Question: SBT fails to resolve one of deadbolt's dependency: 'play-java_2.10;2.2.0'.
Contents of 'build.sbt':
'''
name := "play-deadbolt"
organization := "com.github.hanxue"
version := "1.0"
scalaVersion := "2.10.3"
libraryDependencies += "be.objectify" %% "deadbolt-scala" % "2.2-RC2"
'''
Contents of 'project/plugins.sbt':
'''
// The Typesafe repository
resolvers ++= Seq(
Resolver.url("Objectify Play Repository", url("http://schaloner.github.io/releases/"))(Resolver.ivyStylePatterns))
// Use the Play sbt plugin for Play projects
addSbtPlugin("com.typesafe.play" % "sbt-plugin" % "2.2.0")
'''
Note that I have tried adding the 'resolvers' to 'build.sbt' instead of 'project/plugins.sbt', with the same error.
This is what happens when I run 'sbt update'
'''
$ sbt update
[info] Loading global plugins from /Users/hanxue/.sbt/0.13/plugins
[info] Loading project definition from /private/tmp/plain-deadbolt/project
[info] Set current project to play-deadbolt (in build file:/private/tmp/plain-deadbolt/)
[info] Updating {file:/private/tmp/plain-deadbolt/}plain-deadbolt...
[info] Resolving com.typesafe.play#play-java_2.10;2.2.0 ...
[warn] module not found: com.typesafe.play#play-java_2.10;2.2.0
[warn] ==== local: tried
[warn] /Users/hanxue/.ivy2/local/com.typesafe.play/play-java_2.10/2.2.0/ivys/ivy.xml
[warn] ==== public: tried
[warn] http://repo1.maven.org/maven2/com/typesafe/play/play-java_2.10/2.2.0/play-java_2.10-2.2.0.pom
[info] Resolving org.fusesource.jansi#jansi;1.4 ...
[warn] ::::::::::::::::::::::::::::::::::::::::::::::
[warn] :: UNRESOLVED DEPENDENCIES ::
[warn] ::::::::::::::::::::::::::::::::::::::::::::::
[warn] :: com.typesafe.play#play-java_2.10;2.2.0: not found
[warn] ::::::::::::::::::::::::::::::::::::::::::::::
sbt.ResolveException: unresolved dependency: com.typesafe.play#play-java_2.10;2.2.0: not found
at sbt.IvyActions$.sbt$IvyActions$$resolve(IvyActions.scala:213)
at sbt.IvyActions$$anonfun$update$1.apply(IvyActions.scala:122)
at sbt.IvyActions$$anonfun$update$1.apply(IvyActions.scala:121)
at sbt.IvySbt$Module$$anonfun$withModule$1.apply(Ivy.scala:116)
at sbt.IvySbt$Module$$anonfun$withModule$1.apply(Ivy.scala:116)
at sbt.IvySbt$$anonfun$withIvy$1.apply(Ivy.scala:104)
at sbt.IvySbt.sbt$IvySbt$$action$1(Ivy.scala:51)
at sbt.IvySbt$$anon$3.call(Ivy.scala:60)
at xsbt.boot.Locks$GlobalLock.withChannel$1(Locks.scala:98)
at xsbt.boot.Locks$GlobalLock.xsbt$boot$Locks$GlobalLock$$withChannelRetries$1(Locks.scala:81)
at xsbt.boot.Locks$GlobalLock$$anonfun$withFileLock$1.apply(Locks.scala:102)
at xsbt.boot.Using$.withResource(Using.scala:11)
at xsbt.boot.Using$.apply(Using.scala:10)
at xsbt.boot.Locks$GlobalLock.ignoringDeadlockAvoided(Locks.scala:62)
at xsbt.boot.Locks$GlobalLock.withLock(Locks.scala:52)
at xsbt.boot.Locks$.apply0(Locks.scala:31)
at xsbt.boot.Locks$.apply(Locks.scala:28)
at sbt.IvySbt.withDefaultLogger(Ivy.scala:60)
at sbt.IvySbt.withIvy(Ivy.scala:101)
at sbt.IvySbt.withIvy(Ivy.scala:97)
at sbt.IvySbt$Module.withModule(Ivy.scala:116)
at sbt.IvyActions$.update(IvyActions.scala:121)
at sbt.Classpaths$$anonfun$sbt$Classpaths$$work$1$1.apply(Defaults.scala:1144)
at sbt.Classpaths$$anonfun$sbt$Classpaths$$work$1$1.apply(Defaults.scala:1142)
at sbt.Classpaths$$anonfun$doWork$1$1$$anonfun$73.apply(Defaults.scala:1165)
at sbt.Classpaths$$anonfun$doWork$1$1$$anonfun$73.apply(Defaults.scala:1163)
at sbt.Tracked$$anonfun$lastOutput$1.apply(Tracked.scala:35)
at sbt.Classpaths$$anonfun$doWork$1$1.apply(Defaults.scala:1167)
at sbt.Classpaths$$anonfun$doWork$1$1.apply(Defaults.scala:1162)
at sbt.Tracked$$anonfun$inputChanged$1.apply(Tracked.scala:45)
at sbt.Classpaths$.cachedUpdate(Defaults.scala:1170)
at sbt.Classpaths$$anonfun$updateTask$1.apply(Defaults.scala:1135)
at sbt.Classpaths$$anonfun$updateTask$1.apply(Defaults.scala:1113)
at scala.Function1$$anonfun$compose$1.apply(Function1.scala:47)
at sbt.$tilde$greater$$anonfun$$u2219$1.apply(TypeFunctions.scala:42)
at sbt.std.Transform$$anon$4.work(System.scala:64)
at sbt.Execute$$anonfun$submit$1$$anonfun$apply$1.apply(Execute.scala:237)
at sbt.Execute$$anonfun$submit$1$$anonfun$apply$1.apply(Execute.scala:237)
at sbt.ErrorHandling$.wideConvert(ErrorHandling.scala:18)
at sbt.Execute.work(Execute.scala:244)
at sbt.Execute$$anonfun$submit$1.apply(Execute.scala:237)
at sbt.Execute$$anonfun$submit$1.apply(Execute.scala:237)
at sbt.ConcurrentRestrictions$$anon$4$$anonfun$1.apply(ConcurrentRestrictions.scala:160)
at sbt.CompletionService$$anon$2.call(CompletionService.scala:30)
at java.util.concurrent.FutureTask.run(FutureTask.java:262)
at java.util.concurrent.Executors$RunnableAdapter.call(Executors.java:471)
at java.util.concurrent.FutureTask.run(FutureTask.java:262)
at java.util.concurrent.ThreadPoolExecutor.runWorker(ThreadPoolExecutor.java:1145)
at java.util.concurrent.ThreadPoolExecutor$Worker.run(ThreadPoolExecutor.java:615)
at java.lang.Thread.run(Thread.java:724)
[error] (*:update) sbt.ResolveException: unresolved dependency: com.typesafe.play#play-java_2.10;2.2.0: not found
[error] Total time: 3 s, completed Jan 22, 2014 12:02:53 AM
'''
I have verified that the Ivy repository at <URL> is valid, with the following contents:
'''
<ivy-module xmlns:e="http://ant.apache.org/ivy/extra" version="2.0">
<info organisation="be.objectify" module="deadbolt-scala_2.10" revision="2.2-RC2" status="release" publication="20131027200616">
<description>deadbolt-scala</description>
</info>
<configurations>
<conf name="compile" visibility="public" description=""/>
<conf name="runtime" visibility="public" description="" extends="compile"/>
<conf name="test" visibility="public" description="" extends="runtime"/>
<conf name="provided" visibility="public" description=""/>
<conf name="optional" visibility="public" description=""/>
<conf name="sources" visibility="public" description=""/>
<conf name="pom" visibility="public" description=""/>
</configurations>
<publications>
<artifact name="deadbolt-scala_2.10" type="pom" ext="pom" conf="pom"/>
<artifact name="deadbolt-scala_2.10" type="jar" ext="jar" conf="compile"/>
<artifact name="deadbolt-scala_2.10" type="src" ext="jar" conf="sources" e:classifier="sources"/>
</publications>
<dependencies>
<dependency org="org.scala-lang" name="scala-library" rev="2.10.2" conf="compile->default(compile)"/>
<dependency org="com.typesafe.play" name="play_2.10" rev="2.2.0" conf="compile->default(compile)"/>
<dependency org="com.typesafe.play" name="play-test_2.10" rev="2.2.0" conf="test->default(compile)"/>
<dependency org="com.typesafe.play" name="play-cache_2.10" rev="2.2.0" conf="compile->default(compile)"/>
<dependency org="be.objectify" name="deadbolt-core_2.10" rev="2.2-RC2" conf="compile->default(compile)"/>
</dependencies>
</ivy-module>
'''
Could this be due to play-java missing or moved at the Typesafe repository? This is a screenshot of the Typesafe repository browser at <URL>

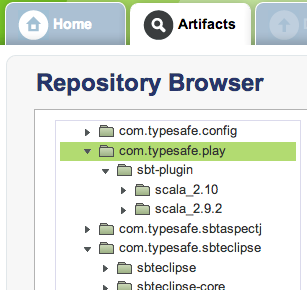
Answer: The following 'build.sbt' worked fine to resolve '"be.objectify" %% "deadbolt-scala" % "2.2-RC2"' dependency:
'''
resolvers += Resolver.url("Objectify Play Repository", url("http://schaloner.github.com/releases/"))(Resolver.ivyStylePatterns)
resolvers += Resolver.url("Objectify Play Snapshot Repository", url("http://schaloner.github.com/snapshots/"))(Resolver.ivyStylePatterns)
resolvers += Resolver.typesafeRepo("releases")
resolvers += Resolver.sonatypeRepo("releases")
libraryDependencies += "be.objectify" %% "deadbolt-scala" % "2.2-RC2"
'''